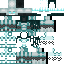
A male skeleton skin with dark skin, wearing brown helmet dressed in a blue armor chest and black pants, featuring a closed mouth.